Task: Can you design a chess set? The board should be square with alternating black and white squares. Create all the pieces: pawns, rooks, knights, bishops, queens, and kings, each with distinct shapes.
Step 1523:
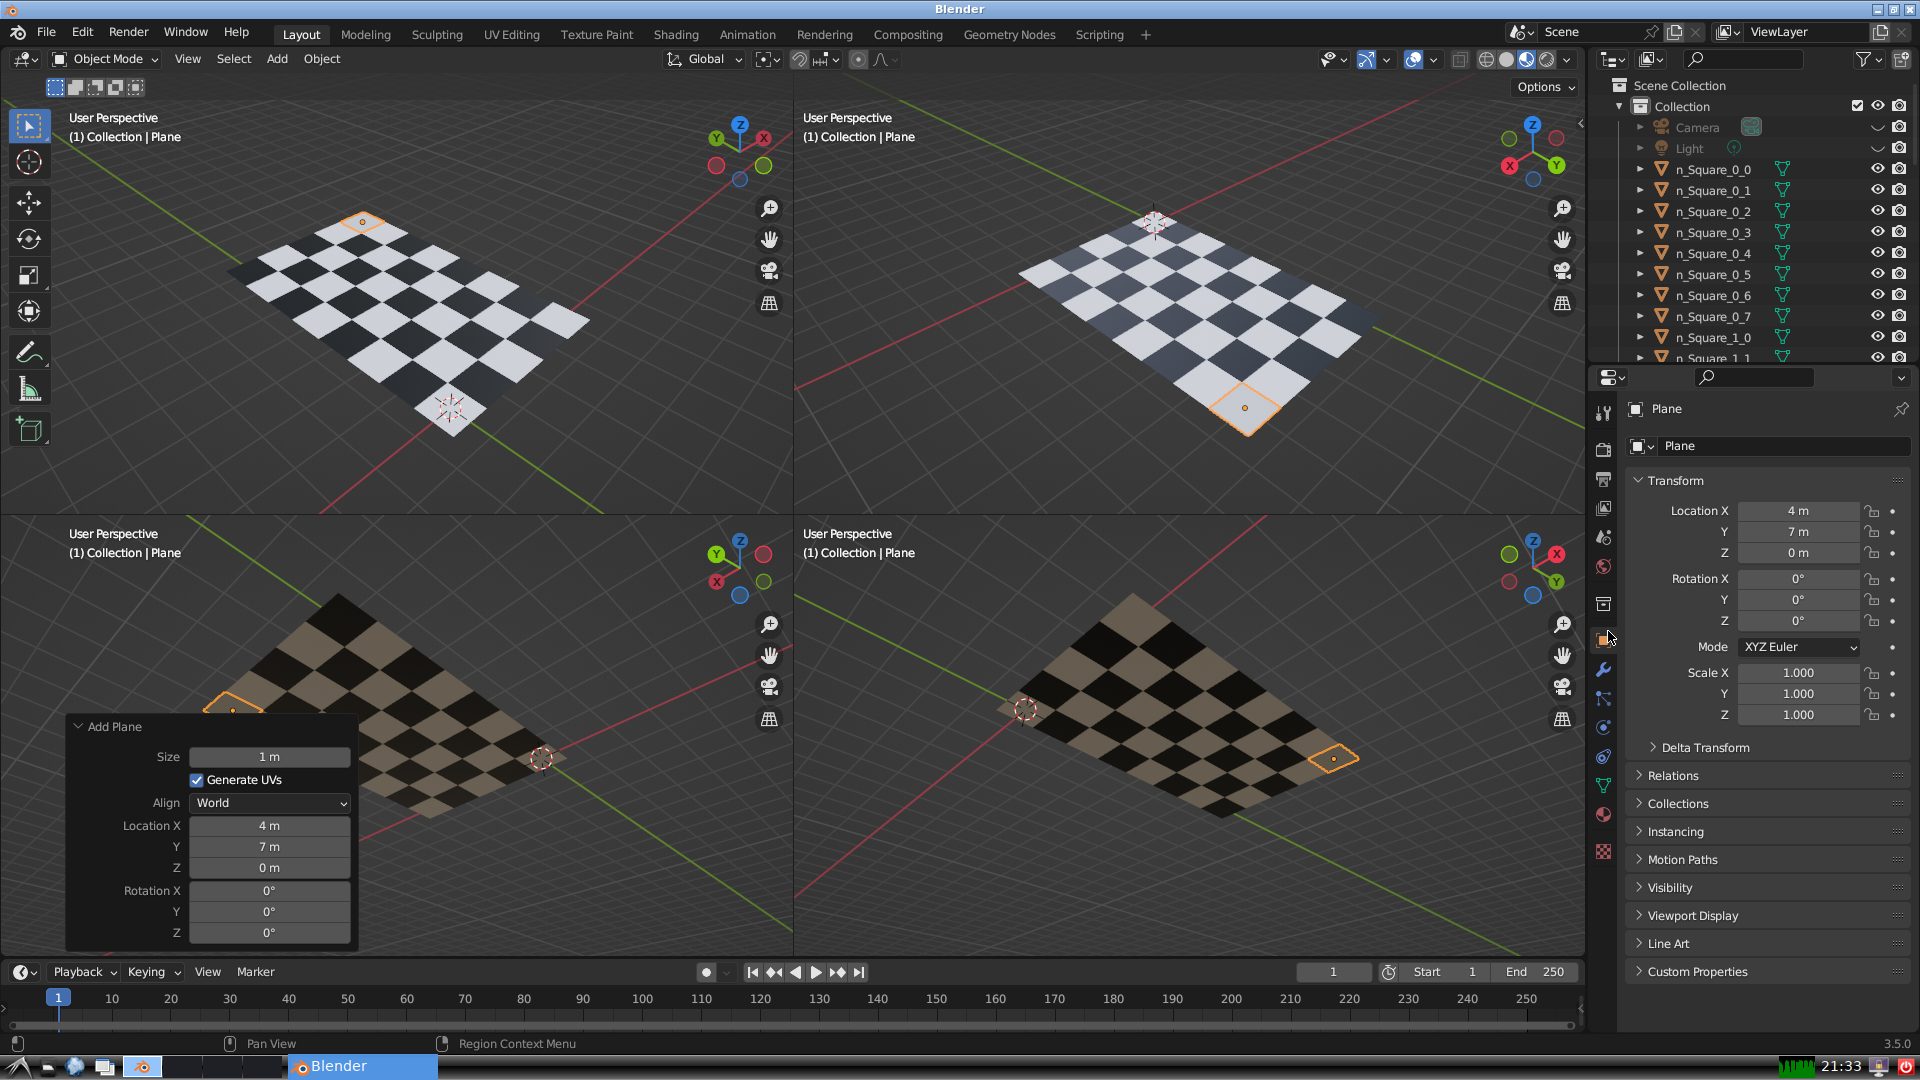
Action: {"mouse_move": [1732, 445]}